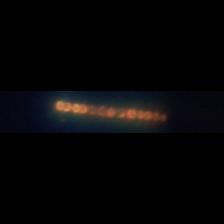
Taxon: Chaetoceros
Group: Diatoms